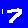
Digit: 7